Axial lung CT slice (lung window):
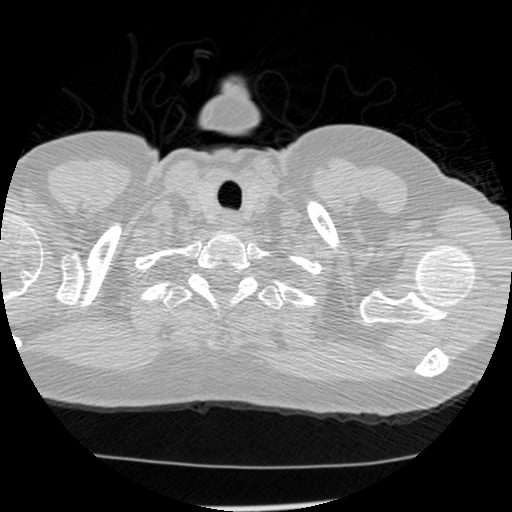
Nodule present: no